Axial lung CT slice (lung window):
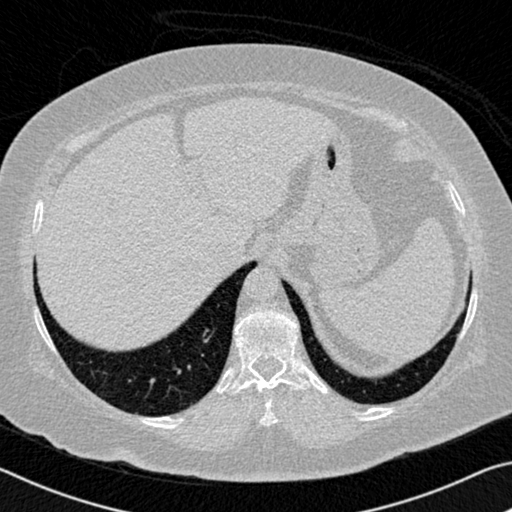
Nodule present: no